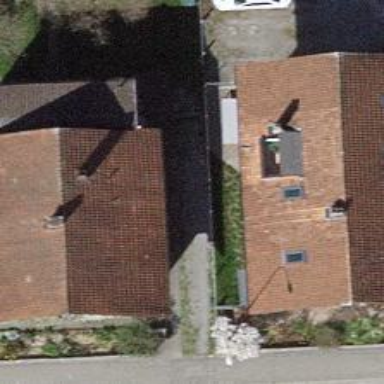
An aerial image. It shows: Detached building.